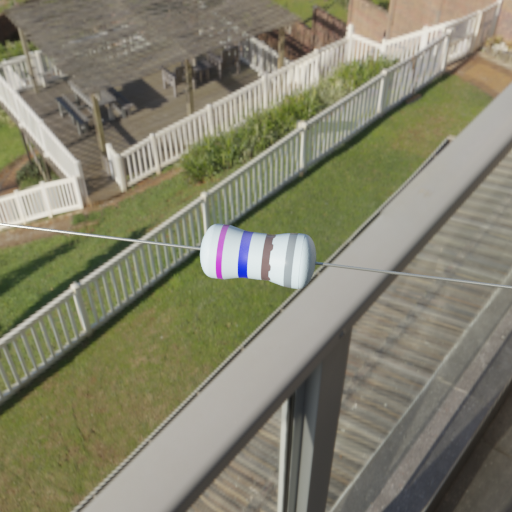
Resistor colour bands (in order): violet, blue, brown, gray